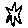
Label: star